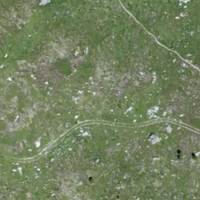
EUNIS habitat code: 26
Species observed at this site:
Cupido minimus
Sempervivum montanum